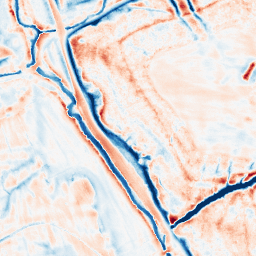
Category: edge_preserving
Decomposition family: bilateral
Decomposition parameters: d: 21
sigma_color: 25
sigma_space: 75
Upsampling method: regularized
Upsampling parameters: scale: 2
lambda_reg: 0.01
Upsampling scale: 2